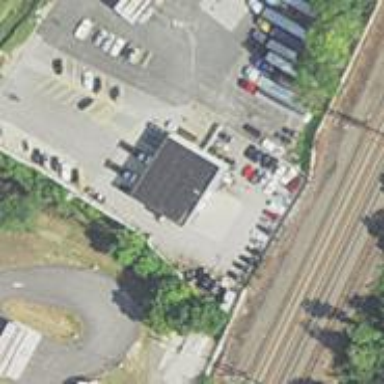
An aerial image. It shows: Car rental service.